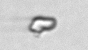
Label: detritus_transparent